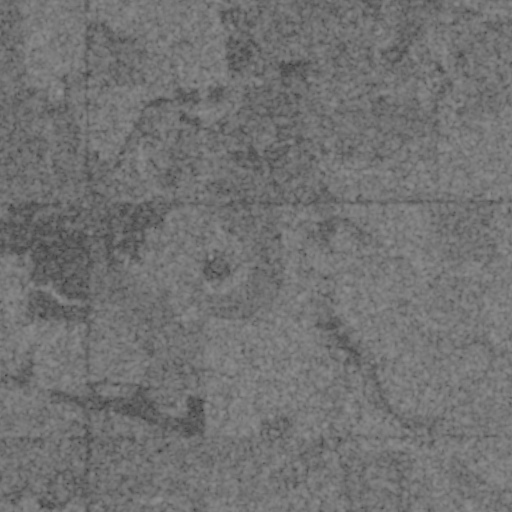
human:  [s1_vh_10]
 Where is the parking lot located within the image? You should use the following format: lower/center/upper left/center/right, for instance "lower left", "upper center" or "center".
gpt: The parking lot is located in the center of the image.
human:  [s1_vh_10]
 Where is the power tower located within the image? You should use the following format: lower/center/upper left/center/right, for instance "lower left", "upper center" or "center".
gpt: There is no power tower in the image.

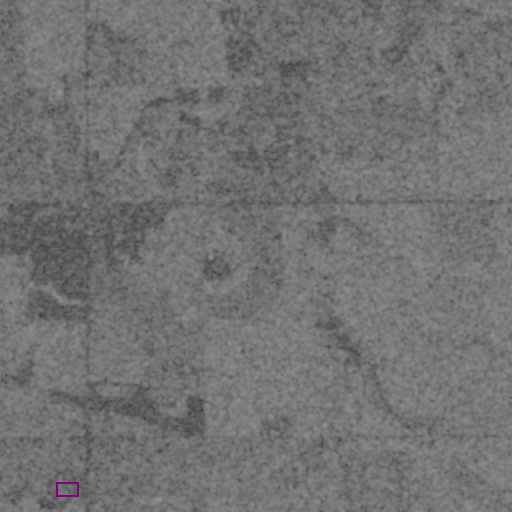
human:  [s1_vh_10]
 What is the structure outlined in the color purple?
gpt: The structure outlined in purple is a building.
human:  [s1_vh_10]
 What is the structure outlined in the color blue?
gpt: There is no blue outline.